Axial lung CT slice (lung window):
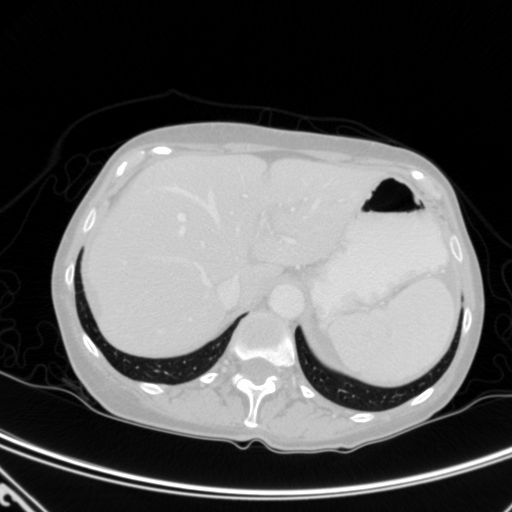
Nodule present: no